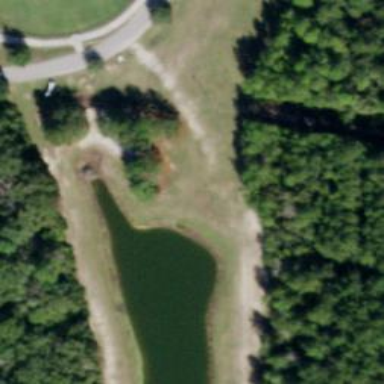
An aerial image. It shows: Peaceful pond surrounded by nature.